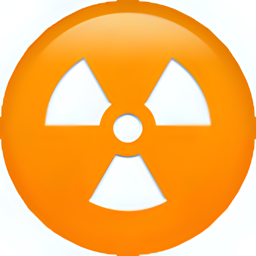
Name: radioactive sign
Emoji: ☢
Group: Symbols
Sub-group: warning